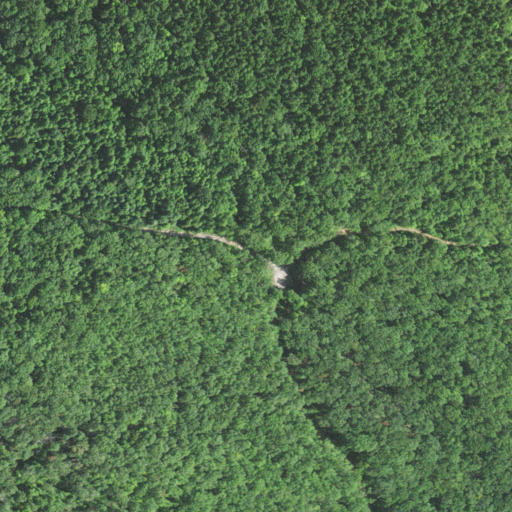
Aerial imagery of gap in Virginia named Kings Gap containing deciduous forest, evergreen forest, and mixed forest